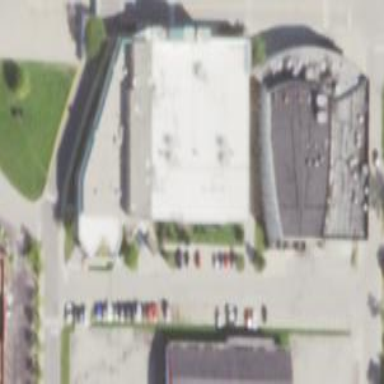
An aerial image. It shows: Retail building.